Question: As far as I understand the serial port so far, transferring data is done over pin 3. As shown here:

There are two things that make me uncomfortable about this. The first is that it seems to imply that the two connected devices agree on a signal speed and the second is that even if they are configured to run at the same speed you run into possible synchronization issues... right? Such things can be handled I suppose but it seems like there must be a simpler method.
What seems like a better approach to me would be to have one of the serial port pins send a pulse that indicates that the next bit is ready to be stored. So if we're hooking these pins up to a shift register we basically have: (some pulse pin)->clk, tx->d
Is this a common practice? Is there some reason not to do this?
Mike shouldn't have deleted his answer. This <URL> approach seems fairly close to what I did. The serial port doesn't have a clock you're right nobugz but that's basically what I've done. See here:
'''
private void SendBytes(byte[] data)
{
int baudRate = 0;
int byteToSend = 0;
int bitToSend = 0;
byte bitmask = 0;
byte[] trigger = new byte[1];
trigger[0] = 0;
SerialPort p;
try
{
p = new SerialPort(cmbPorts.Text);
}
catch
{
return;
}
if (!int.TryParse(txtBaudRate.Text, out baudRate)) return;
if (baudRate < 100) return;
p.BaudRate = baudRate;
for (int index = 0; index < data.Length * 8; index++)
{
byteToSend = (int)(index / 8);
bitToSend = index - (byteToSend * 8);
bitmask = (byte)System.Math.Pow(2, bitToSend);
p.Open();
p.Parity = Parity.Space;
p.RtsEnable = (byte)(data[byteToSend] & bitmask) > 0;
s = p.BaseStream;
s.WriteByte(trigger[0]);
p.Close();
}
}
'''
Before anyone tells me how ugly this is or how I'm destroying my transfer speeds my quick answer is I don't care about that. My point is this seems much much simpler than the method you described in your answer nobugz. And it wouldn't be as ugly if the .Net SerialPort class gave me more control over the pin signals. Are there other serial port APIs that do?
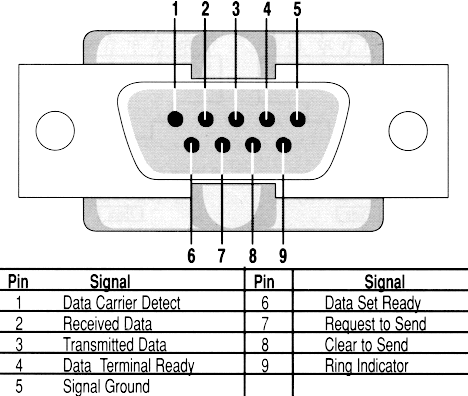
Answer: As far as I can tell, the approach is to the I2C approach described <URL>.